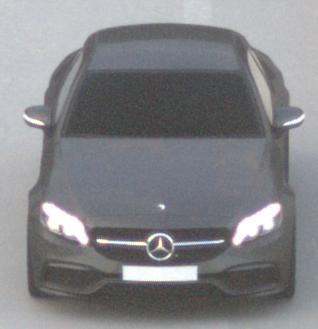
Make: Mercedes-Benz
Model: C 43 AMG
Detailed model: C-Class (205) AMG Limousine
Model produced from: 2016/10
Model produced until: 2018/04
Doors: 4
Color: gray
Road condition: dry road
Daytime: sunrise or sunset
Contrast: low contrast